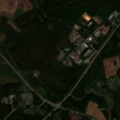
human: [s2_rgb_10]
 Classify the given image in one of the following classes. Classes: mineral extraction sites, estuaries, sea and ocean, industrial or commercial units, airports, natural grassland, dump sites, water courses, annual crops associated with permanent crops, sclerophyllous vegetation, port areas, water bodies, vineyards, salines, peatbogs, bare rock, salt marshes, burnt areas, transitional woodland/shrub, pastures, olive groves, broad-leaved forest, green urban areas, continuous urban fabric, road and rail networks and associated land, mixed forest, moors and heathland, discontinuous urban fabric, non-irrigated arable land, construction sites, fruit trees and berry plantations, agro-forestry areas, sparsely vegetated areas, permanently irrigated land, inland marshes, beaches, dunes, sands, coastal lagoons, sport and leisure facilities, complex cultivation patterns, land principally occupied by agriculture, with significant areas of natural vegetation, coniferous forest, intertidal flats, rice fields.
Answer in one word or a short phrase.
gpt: discontinuous urban fabric, land principally occupied by agriculture, with significant areas of natural vegetation, coniferous forest, mixed forest